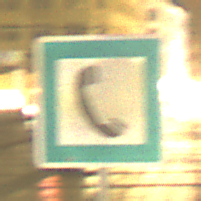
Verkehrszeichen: Fernsprecher
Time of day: Night
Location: Outdoor (Urban)
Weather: Overcast
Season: NotSpecified
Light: Artificial